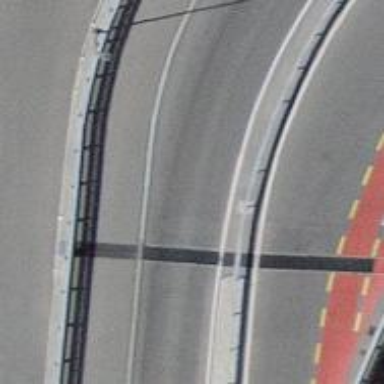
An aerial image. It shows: Tunnel with asphalt cycleway inside.